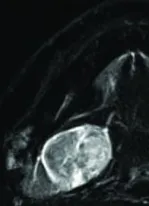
Heterogeneous hyperintensity on STIR.
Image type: radiology (mri)